Interaction volume radius: 10 \u00c5
Interaction volume height: 10 \u00c5
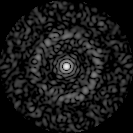
Disorder parameter: 0.8249